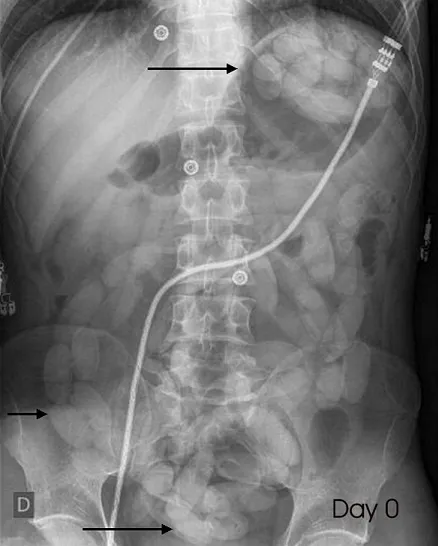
Plain abdominal X-ray at admission with multiple body packers (arrows).
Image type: radiology (x_ray)